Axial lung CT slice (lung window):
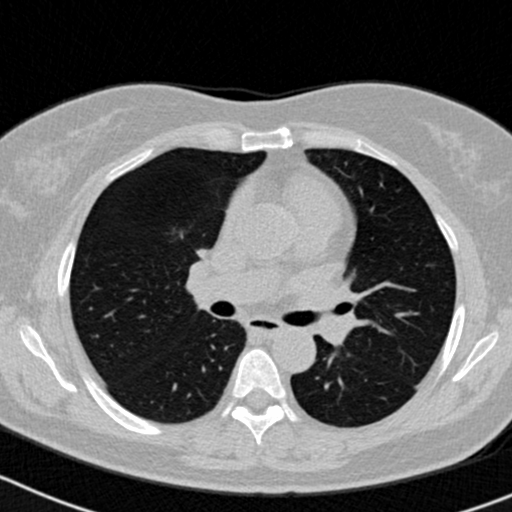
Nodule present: no